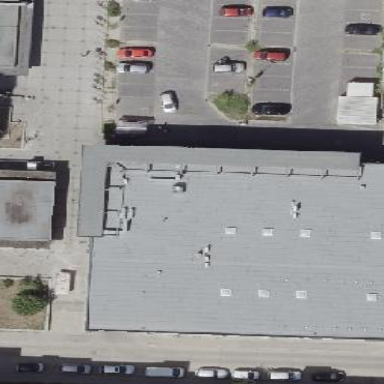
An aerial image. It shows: Retail building.